Question:
I simply want to set a cell equal to the text inside a text box after pressing a command button using vba, is this possible? I don't know how to find the textbox (or inserted shape) name to call in VBA.
Thanks in advance.
The image above shows my general layout. The Three boxes in the Frame Interface tab under General notes, Abbreviation, and project notes, are text boxes. I want the user to fill them in and display them on the Print page tab. I want use text boxes so i can control how they look (not hide with the columns). I don't have code written because I don't even know how to find them, but here is the code for everything else if it helps:
'''
Dim bMakeItHappen As Boolean
Private Sub ComboBox3_DropButtonClick()
'If vMakeItHappen Then
If ComboBox3 = "Frame system" Then
Range("A1:B1").EntireColumn.Hidden = False
Range("C1:G1").EntireColumn.Hidden = True
ElseIf ComboBox3 = "Color" Then
Range("A1:B1").EntireColumn.Hidden = True
Range("C1").EntireColumn.Hidden = False
Range("D1:G1").EntireColumn.Hidden = True
ElseIf ComboBox3 = "Door" Then
Range("A1:C1").EntireColumn.Hidden = True
Range("D1:G1").EntireColumn.Hidden = False
Else
Range("A1:G1").EntireColumn.Hidden = False
End If
'bMakeItHappen = False
'End If
'This macro scrolls to the top left of your spreadsheet (cell A1)
'ActiveWindow.ScrollRow = 1 'the row you want to scroll to
'ActiveWindow.ScrollColumn = 1 'the column you want to scroll to
End Sub
Private Sub CommandButton1_Click()
Dim cnt As Integer
Dim ra As Range
Dim a As String
'Variable list:
'titl = title of header,
'ra = cell address of found title name,
'aa = simplified cell address,
'rw = splic row address
'clm = splic column address,
'x = counting range,
'cnt = counted cell numbers,
'a = imput value 1,
'b = imput value 2,
'c = a and b joined
'e = defining sections above or below
titl = Me.ComboBox3
'these to sets find the titles locations
Set ra = Worksheets("Print page").Cells.Find(What:=titl, LookIn:=xlFormulas, LookAt _
:=xlPart, SearchOrder:=xlByRows, SearchDirection:=xlNext, MatchCase:= _
False, SearchFormat:=False)
If ra Is Nothing Then
MsgBox ("Not found")
Else
aa = ra.Address
End If
rw = Range(aa).Row
clm = Range(aa).Column
x = aa + ":B44"
cnt = WorksheetFunction.CountIf(Worksheets("Print page").Range(x), "?*")
'setting values for Do Until loop below
tr = Worksheets("Print page").Cells(rw, clm).Value
'Reads cell values, maybe could change to a for loop to do larger quantities or set directly to drop down menu
If titl = "Frame system" Then
a = Cells(4, 1).Value
b = Cells(4, 2).Value
c = a & " " & b
ElseIf titl = "color" Then
c = Cells(4, 3).Value
ElseIf titl = "Door" Then
g = Cells(4, 4).Value
h = Cells(4, 5).Value
i = Cells(4, 6).Value
j = Cells(4, 7).Value
c = g & " " & h & " " & i & " " & j
Else
c = Cells(4, 1).Value
End If
MsgBox (c)
If Worksheets("Print page").Cells(rw, clm).Value = tr Then
Do Until Worksheets("Print page").Cells(rw, clm).Value = ""
rw = rw + 1
Loop
End If
Worksheets("Print page").Cells(rw, clm).Insert Shift:=xlDown
' writes it to correct location
If Worksheets("Print page").Cells(rw, clm).Value = "" Then
Worksheets("Print page").Cells(rw, clm).Value = c
Else: Worksheets("Print page").Cells(rw + cnt, clm).Value = c
End If
End Sub
'''
I don't think this will help much, but I am trying get the information from a text box called from the large program (the second one)
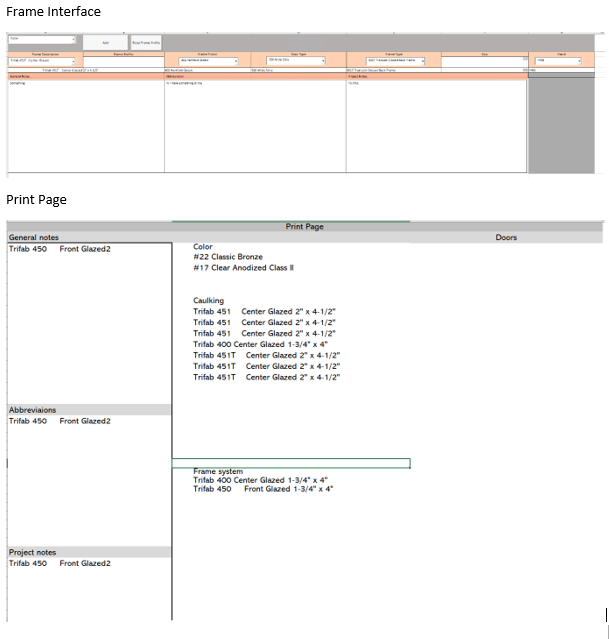
Answer: Click the "design mode" button on the Developer tab and examine your textboxes (right-click >> Properties) to find their names.
Once you have the names it would look something like this:
'''
Dim tb
Set tb = Me.OLEObjects("Textbox1").Object
Me.Range("A1").Value = tb.Text
'''